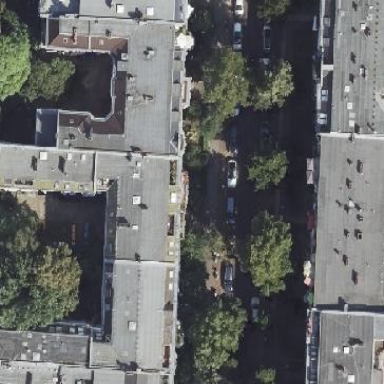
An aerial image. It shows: Building with apartments featuring unique double saltbox roof shape.